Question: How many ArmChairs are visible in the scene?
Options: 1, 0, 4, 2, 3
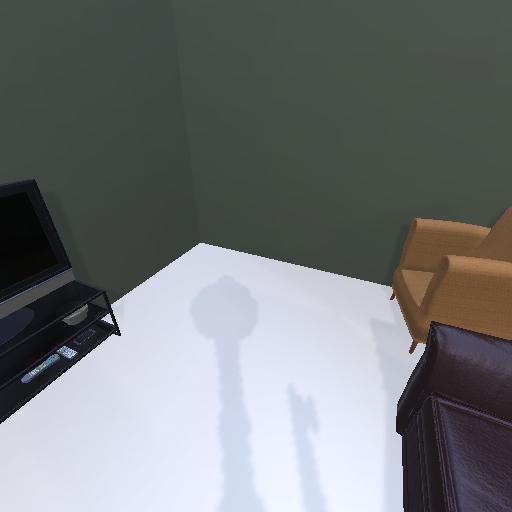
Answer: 1